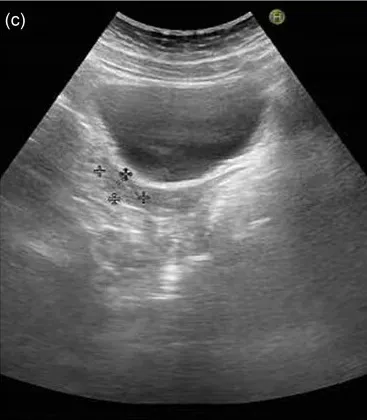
(c) Gynecological color Doppler ultrasound suggesting uterine size of 23, 13, 28 mm and bilateral adnexal linear changes.
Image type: radiology (ultrasound)